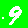
Digit: 9